Question: i know this has been asked but none of the threads had a solution that worked for me
I am connecting to RDS from XAMPP (local) with success
Also i am connecting fine with mySql workbench
Having problems connecting from EC2
getting error: 'Fatal error: Call to undefined function mysql_connect()'
this is what my PHP looks like:
'''
define("HOST", "mydatabase-starter.Pzw9yv81CmMJ.us-east-1.rds.amazonaws.com:3306");
define("DBUSER", "mydatabaseUser");
define("PASS", "**********");
define("DB", "mydatabase");
die("Going to connect now, wish me luck!");
$conn = mysql_connect(HOST, DBUSER, PASS) or die();
$db = mysql_select_db(DB) or die();
'''
also, the security from RDS looks like this!
EC2 is a lamp stack, fresh install of apache and php, without mysql.
what am i doing wrong? are there any other services i am missing?
UPDATE: from SSH, i can connect to RDS by:
'sudo mysql -h mydatabase-starter.Pzw9yv81CmMJ.us-east-1.rds.amazonaws.com -P 3306 -u mydatabaseUser -p'
* this will output "Going to connect now, wish me luck!" from the PHP file
but looks like the connection doesnt happen when it is on EC2
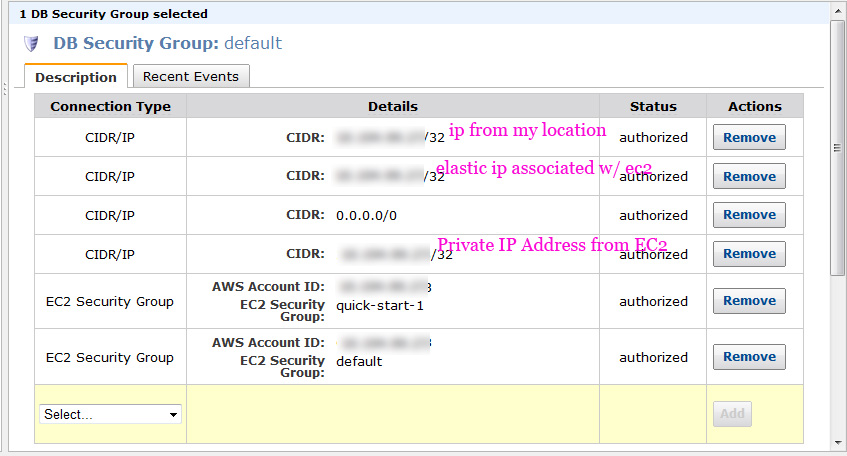
Answer: You need the php-mysql. I guess you are using Amazon Linux AMI so try
'''
sudo yum install php-mysql
'''